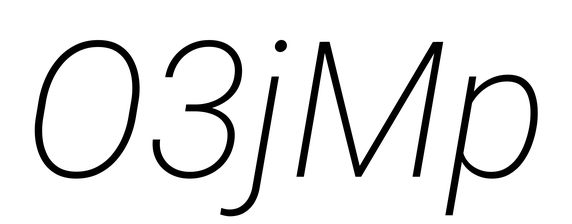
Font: Roboto-Italic_ExtraLight_Italic